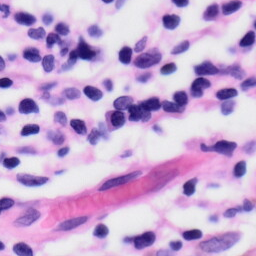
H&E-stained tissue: Skin